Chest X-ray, PA view. Patient: 24 years old, sex M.
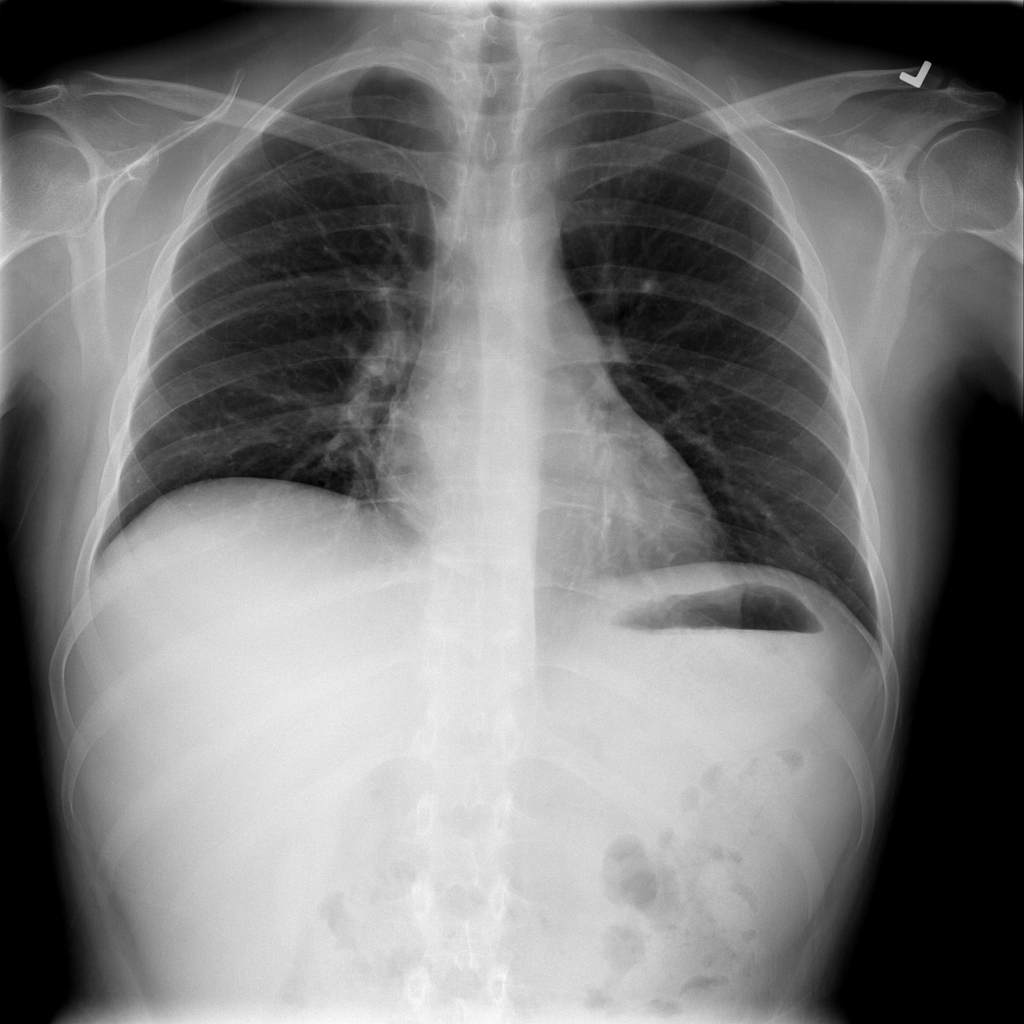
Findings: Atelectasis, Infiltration